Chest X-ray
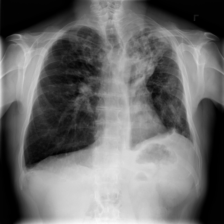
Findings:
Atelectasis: negative
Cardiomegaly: negative
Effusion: negative
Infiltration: negative
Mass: negative
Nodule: negative
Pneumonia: negative
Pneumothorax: negative
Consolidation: negative
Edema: negative
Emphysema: negative
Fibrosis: negative
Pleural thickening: negative
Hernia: negative